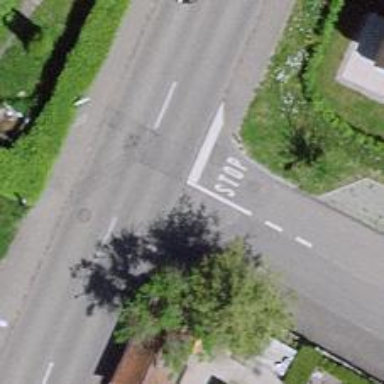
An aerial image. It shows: Road with stop sign.